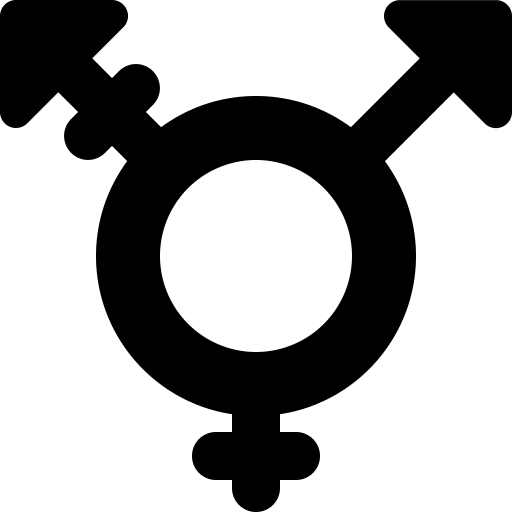
Tags: icon, FontAwesome, fa-icon, solid, transgender